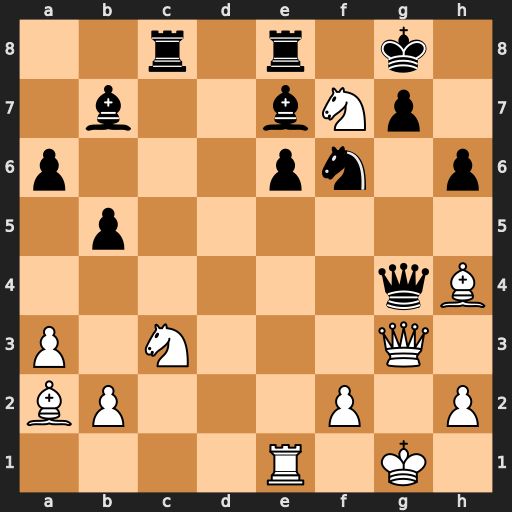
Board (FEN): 2r1r1k1/1b2bNp1/p3pn1p/1p6/6qB/P1N3Q1/BP3P1P/4R1K1
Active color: w
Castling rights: -
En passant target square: -
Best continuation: Nxh6+ gxh6 Bxe6+ Kf8 Bxg4